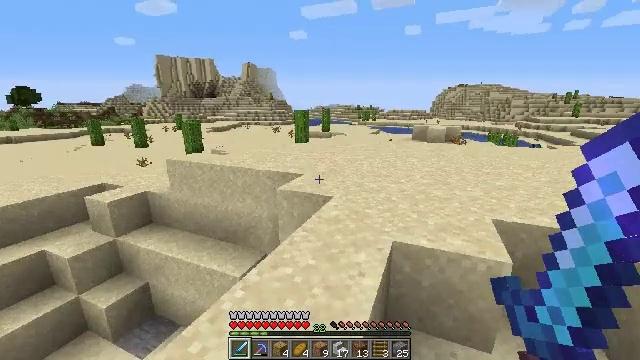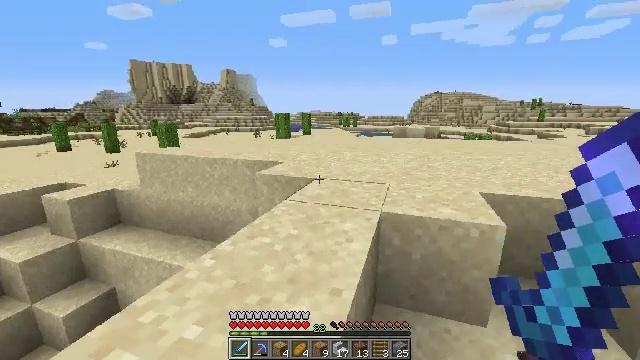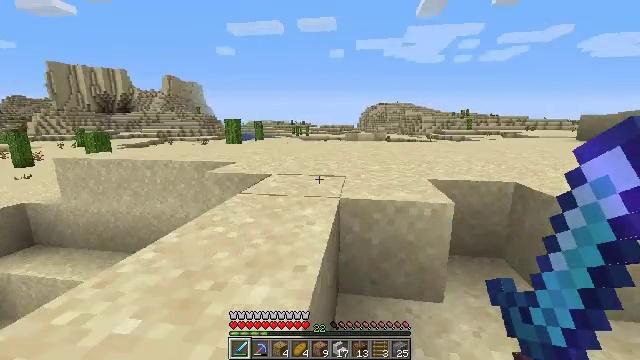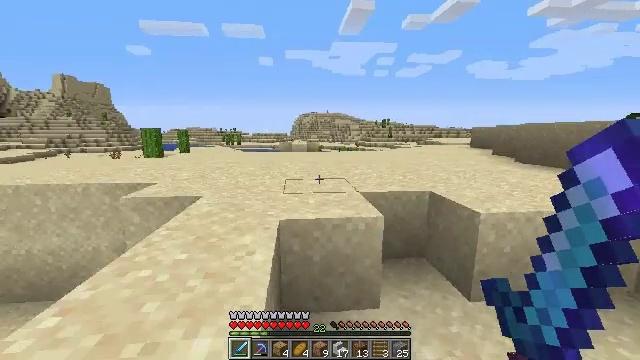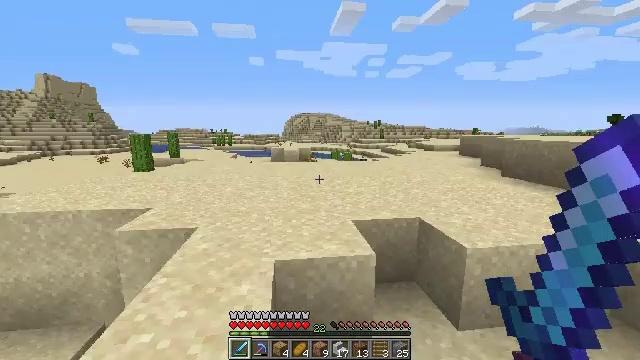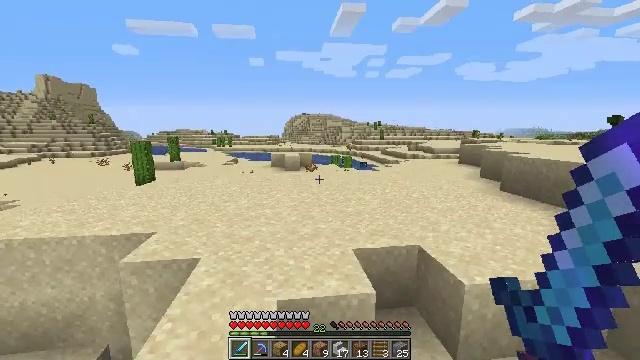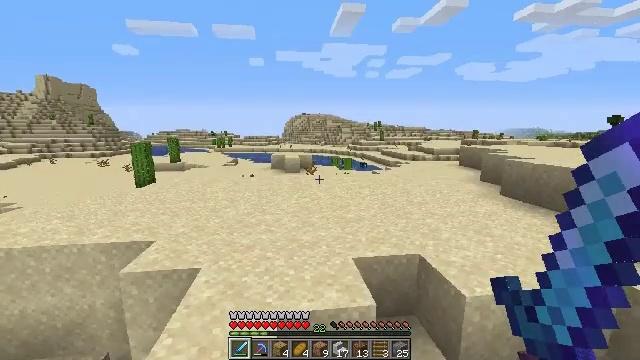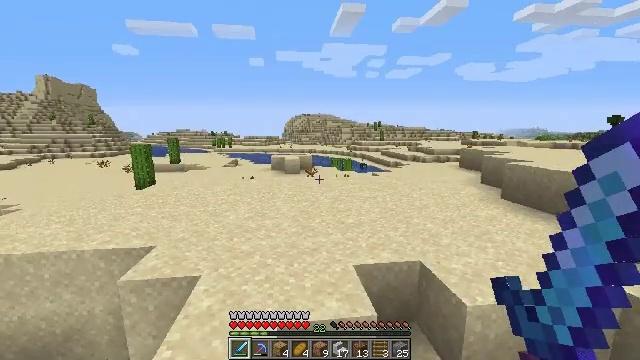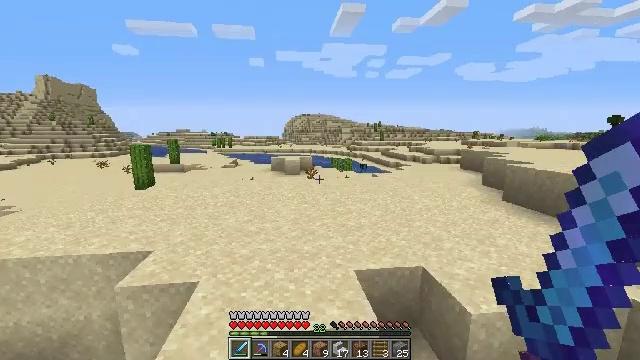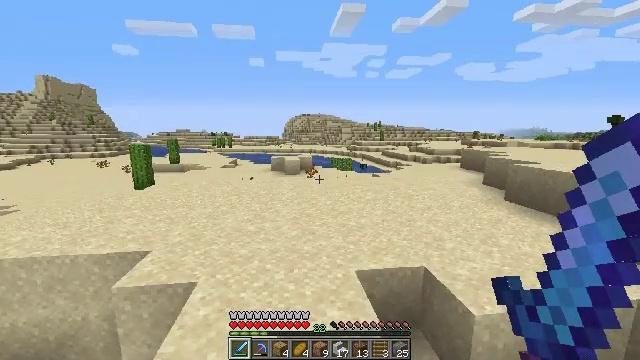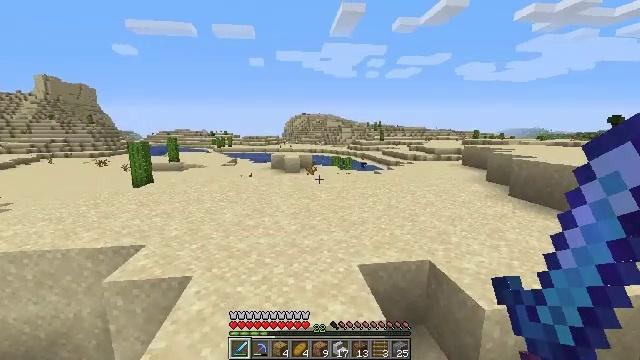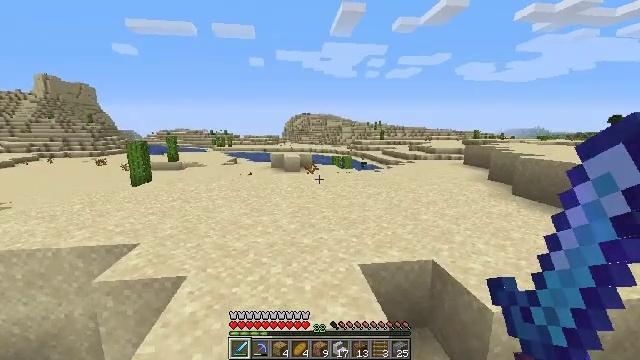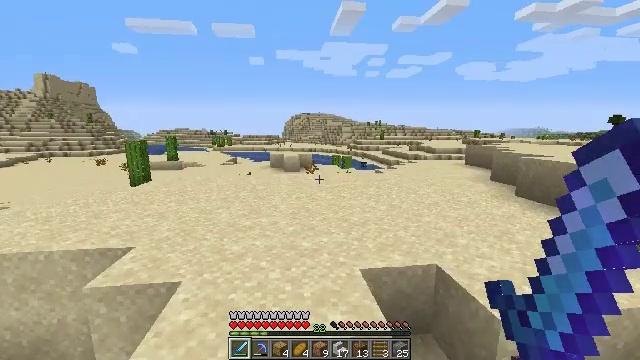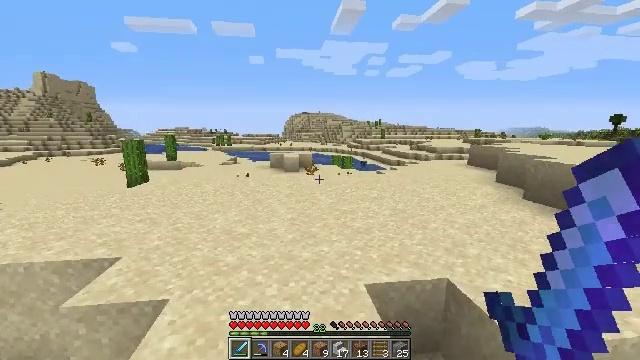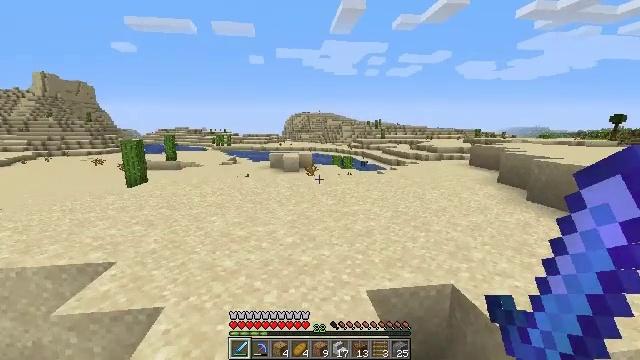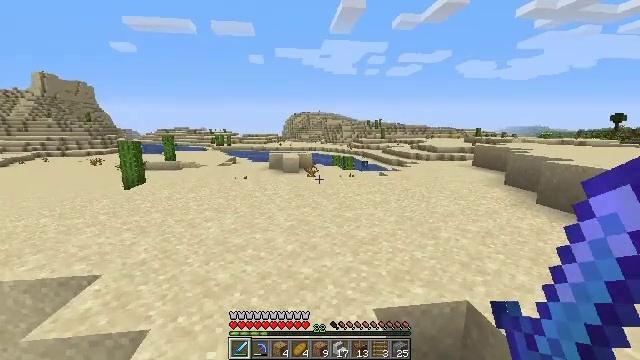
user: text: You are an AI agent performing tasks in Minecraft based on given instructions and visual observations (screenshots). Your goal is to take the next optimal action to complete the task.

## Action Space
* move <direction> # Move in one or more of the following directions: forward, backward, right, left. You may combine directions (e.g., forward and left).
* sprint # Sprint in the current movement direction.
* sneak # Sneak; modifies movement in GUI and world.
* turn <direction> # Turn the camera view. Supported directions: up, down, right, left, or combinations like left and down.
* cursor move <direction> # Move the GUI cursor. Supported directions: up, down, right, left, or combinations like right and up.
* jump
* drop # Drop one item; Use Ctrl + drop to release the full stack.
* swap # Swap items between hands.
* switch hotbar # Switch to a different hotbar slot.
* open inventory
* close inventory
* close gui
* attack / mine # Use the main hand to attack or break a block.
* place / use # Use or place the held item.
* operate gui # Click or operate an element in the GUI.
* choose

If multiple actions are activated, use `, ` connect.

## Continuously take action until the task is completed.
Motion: motion action
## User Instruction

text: Drop an iron nugget.
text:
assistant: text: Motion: move forward, turn right and up
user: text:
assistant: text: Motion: move forward, turn right and up, jump
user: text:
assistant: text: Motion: move forward, turn right and up, jump
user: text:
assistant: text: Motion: move forward, turn right, jump
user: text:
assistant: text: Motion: move forward
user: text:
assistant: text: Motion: move forward
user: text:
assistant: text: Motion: move forward
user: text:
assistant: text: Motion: move forward
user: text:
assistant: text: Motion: move forward
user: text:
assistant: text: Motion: move forward
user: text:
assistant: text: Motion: move forward
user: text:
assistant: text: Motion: move forward
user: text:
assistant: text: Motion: move forward
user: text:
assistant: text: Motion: move forward
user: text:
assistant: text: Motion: move forward
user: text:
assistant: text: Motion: move forward, jump
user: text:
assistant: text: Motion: move forward, jump
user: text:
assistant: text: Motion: move forward, jump
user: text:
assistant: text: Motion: move forward, jump
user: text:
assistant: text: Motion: move forward, jump
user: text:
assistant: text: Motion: move forward, turn right and up
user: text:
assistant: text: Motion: move forward, turn right and up
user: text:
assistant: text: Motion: move forward, turn right and up
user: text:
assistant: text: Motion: move forward, turn right and up
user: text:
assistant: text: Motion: move forward, turn right and up
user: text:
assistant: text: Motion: move forward, turn right
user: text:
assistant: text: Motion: move forward, turn right
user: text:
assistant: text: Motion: move forward, turn right
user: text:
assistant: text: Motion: move forward, turn right
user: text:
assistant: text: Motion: move forward, turn right